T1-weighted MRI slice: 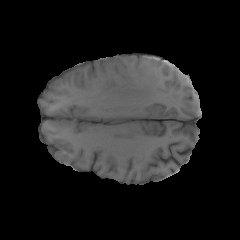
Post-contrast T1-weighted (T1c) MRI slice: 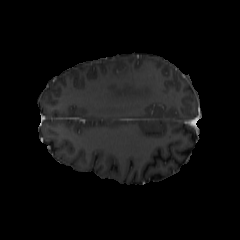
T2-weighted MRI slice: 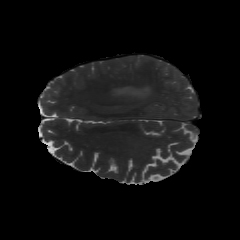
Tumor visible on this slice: yes